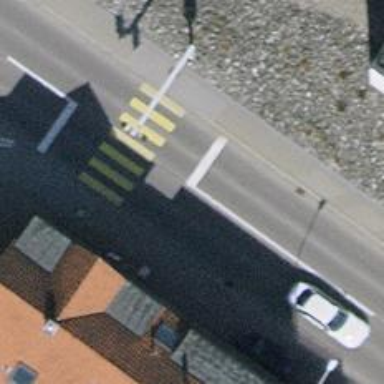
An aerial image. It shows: Road with traffic signals.